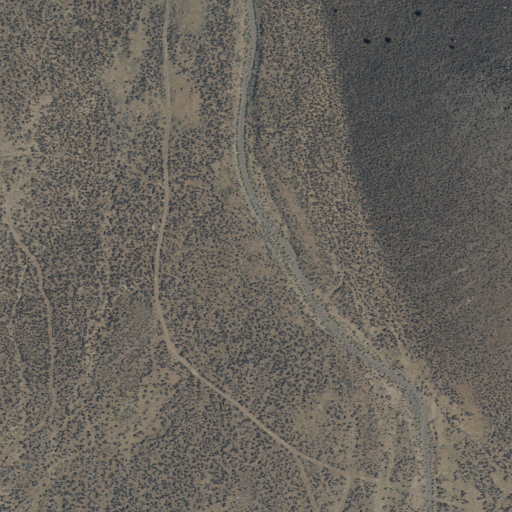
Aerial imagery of valley in Utah named Little Valley Hollow containing only shrub